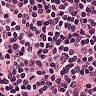
Metastatic tissue present: no